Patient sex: M
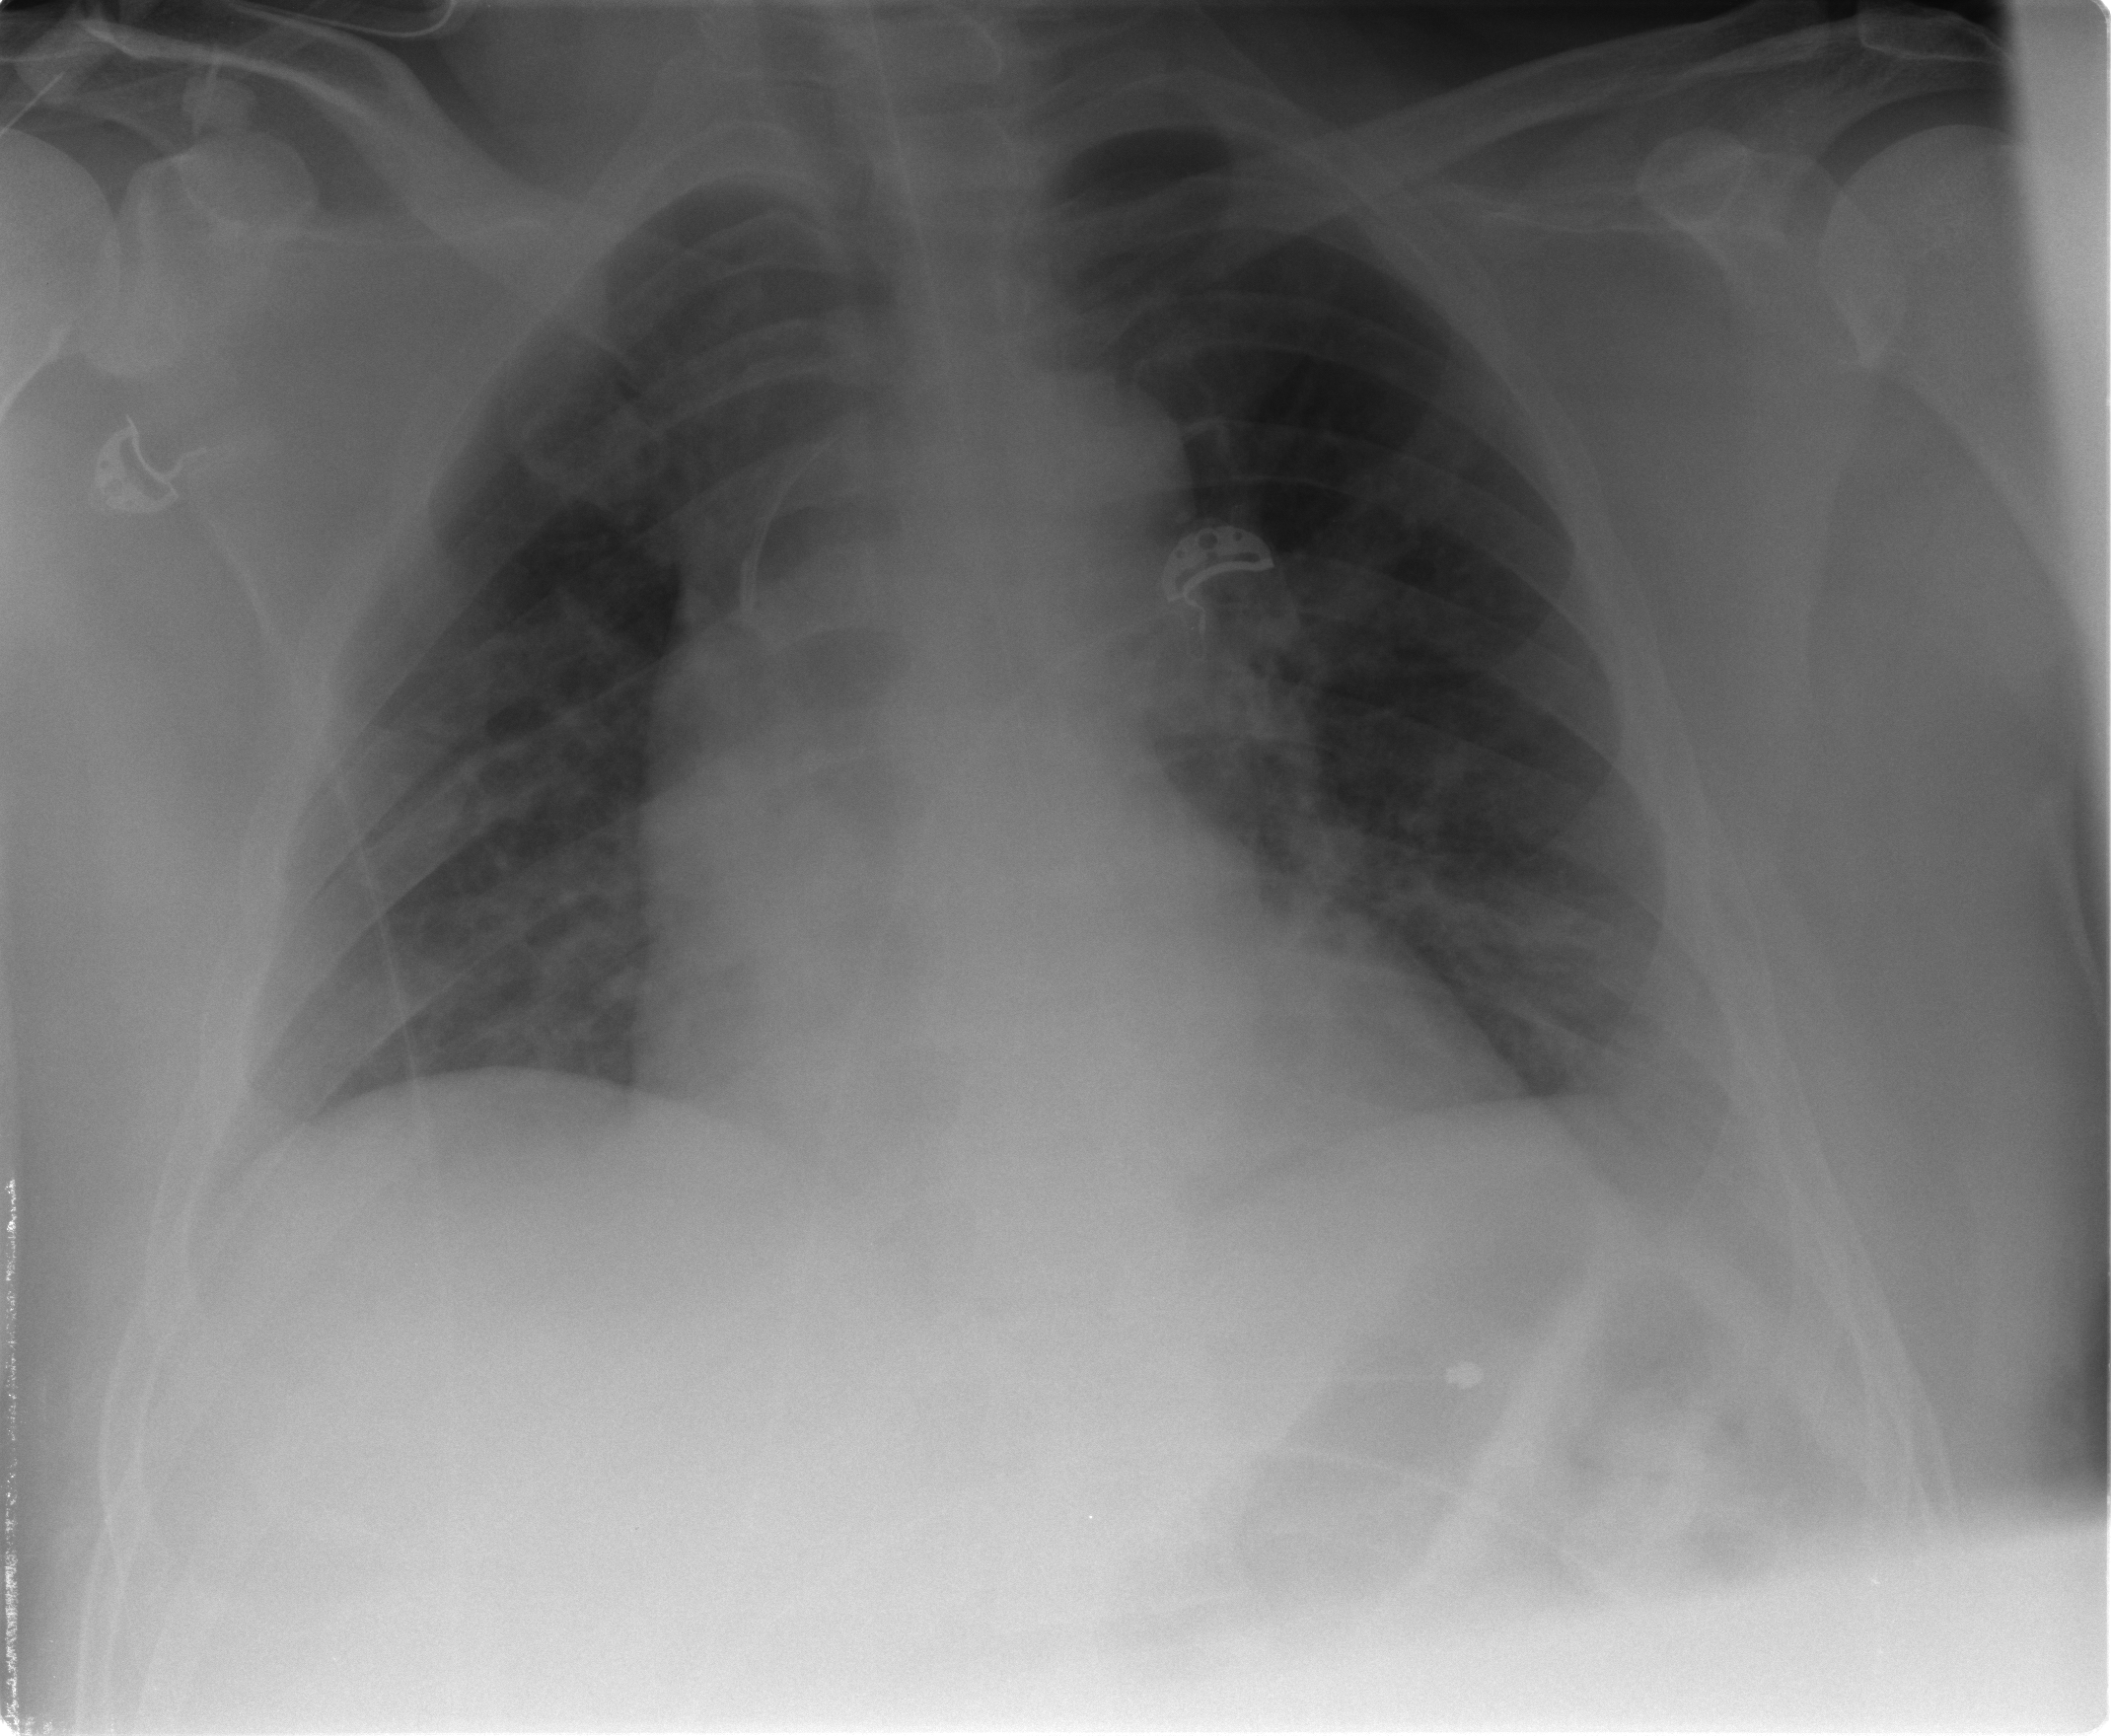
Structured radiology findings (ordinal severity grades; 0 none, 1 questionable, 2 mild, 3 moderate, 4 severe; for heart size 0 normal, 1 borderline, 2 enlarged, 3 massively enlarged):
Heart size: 0
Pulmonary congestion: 2
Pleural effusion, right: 0
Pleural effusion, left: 0
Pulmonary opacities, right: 0
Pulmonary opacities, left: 0
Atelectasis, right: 2
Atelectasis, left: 2